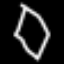
Label: diamond